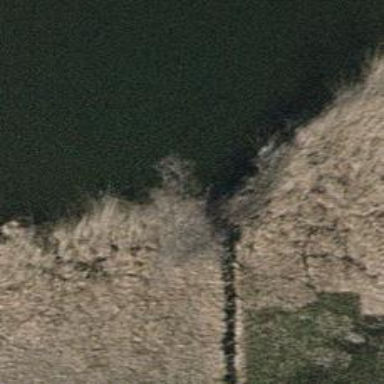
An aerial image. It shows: Drain that serves as waterway.